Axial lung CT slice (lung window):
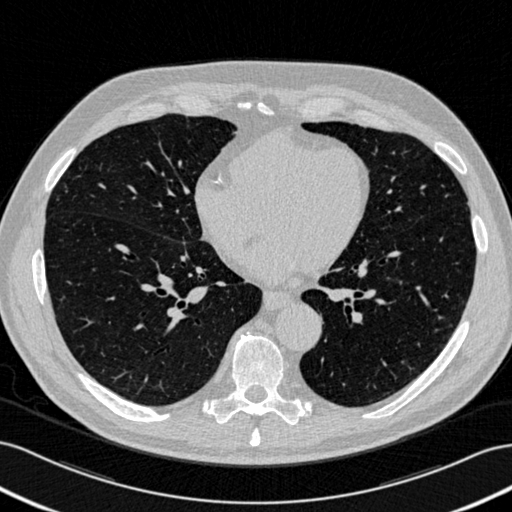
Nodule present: no